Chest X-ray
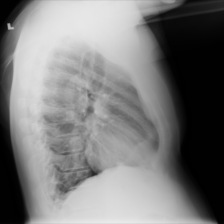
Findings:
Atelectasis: negative
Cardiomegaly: negative
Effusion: negative
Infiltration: negative
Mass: negative
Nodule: negative
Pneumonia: negative
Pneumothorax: negative
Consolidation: negative
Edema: negative
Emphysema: negative
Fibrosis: negative
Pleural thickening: negative
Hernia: negative